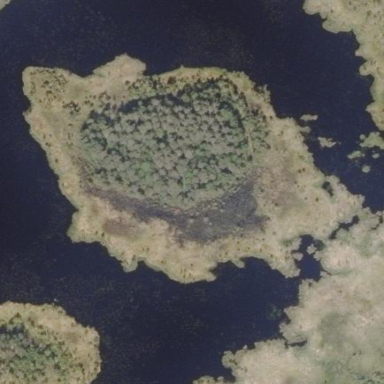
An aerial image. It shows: Island.